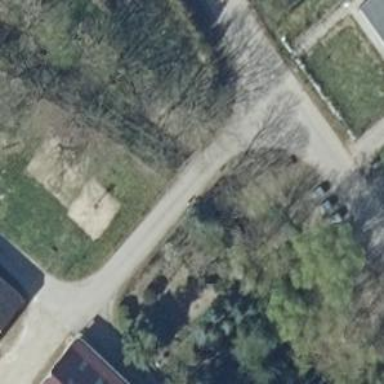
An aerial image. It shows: Asphalt driveway used as service road.